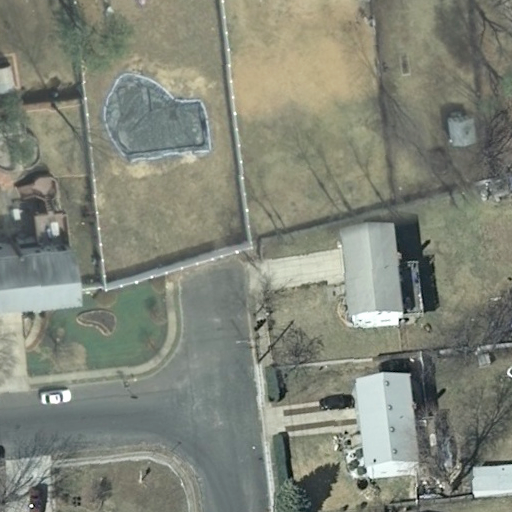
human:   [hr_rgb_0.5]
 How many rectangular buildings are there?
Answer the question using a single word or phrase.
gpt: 5

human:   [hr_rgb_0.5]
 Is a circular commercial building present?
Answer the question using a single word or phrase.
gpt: no

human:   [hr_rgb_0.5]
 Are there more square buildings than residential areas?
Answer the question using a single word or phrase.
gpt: no

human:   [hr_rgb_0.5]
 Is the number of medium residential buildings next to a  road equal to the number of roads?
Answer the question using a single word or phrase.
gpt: yes

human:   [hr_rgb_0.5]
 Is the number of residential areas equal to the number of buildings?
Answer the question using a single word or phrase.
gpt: no

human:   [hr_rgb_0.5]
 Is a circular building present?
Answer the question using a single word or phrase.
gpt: no

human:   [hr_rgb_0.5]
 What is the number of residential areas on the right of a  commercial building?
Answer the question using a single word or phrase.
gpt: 0

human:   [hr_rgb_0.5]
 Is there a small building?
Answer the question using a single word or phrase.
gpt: yes

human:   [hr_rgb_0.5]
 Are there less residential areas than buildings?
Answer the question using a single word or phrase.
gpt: yes

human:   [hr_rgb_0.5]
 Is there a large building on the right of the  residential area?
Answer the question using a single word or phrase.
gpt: no

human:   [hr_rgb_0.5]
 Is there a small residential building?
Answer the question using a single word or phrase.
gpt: yes

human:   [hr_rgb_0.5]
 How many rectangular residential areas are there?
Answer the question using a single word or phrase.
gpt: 1

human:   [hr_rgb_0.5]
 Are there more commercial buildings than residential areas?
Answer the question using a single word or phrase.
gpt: no

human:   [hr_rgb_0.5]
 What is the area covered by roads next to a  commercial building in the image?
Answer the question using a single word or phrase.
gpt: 0m2

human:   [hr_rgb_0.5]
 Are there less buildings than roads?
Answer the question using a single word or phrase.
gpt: no

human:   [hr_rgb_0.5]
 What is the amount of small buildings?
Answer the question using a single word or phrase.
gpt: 5

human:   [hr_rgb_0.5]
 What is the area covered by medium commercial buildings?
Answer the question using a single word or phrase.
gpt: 0m2

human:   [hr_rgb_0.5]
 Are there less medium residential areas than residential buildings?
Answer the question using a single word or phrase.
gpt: yes

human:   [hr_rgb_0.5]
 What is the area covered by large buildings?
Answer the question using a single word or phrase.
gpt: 0m2

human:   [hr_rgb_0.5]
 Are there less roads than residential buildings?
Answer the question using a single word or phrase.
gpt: yes

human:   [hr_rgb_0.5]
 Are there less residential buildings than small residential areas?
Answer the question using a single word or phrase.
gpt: no

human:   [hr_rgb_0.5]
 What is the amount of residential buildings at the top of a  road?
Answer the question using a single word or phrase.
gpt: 3

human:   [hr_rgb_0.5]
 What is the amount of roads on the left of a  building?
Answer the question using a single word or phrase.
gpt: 2

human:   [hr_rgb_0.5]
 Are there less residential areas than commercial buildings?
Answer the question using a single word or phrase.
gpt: no

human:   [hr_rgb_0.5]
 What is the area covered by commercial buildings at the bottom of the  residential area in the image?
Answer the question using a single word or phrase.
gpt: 0m2

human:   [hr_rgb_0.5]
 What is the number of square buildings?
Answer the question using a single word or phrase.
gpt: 0

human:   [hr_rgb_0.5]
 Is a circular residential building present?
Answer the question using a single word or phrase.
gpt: no

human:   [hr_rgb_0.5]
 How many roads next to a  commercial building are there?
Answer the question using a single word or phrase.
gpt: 0

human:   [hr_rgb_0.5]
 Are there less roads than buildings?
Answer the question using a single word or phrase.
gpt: yes

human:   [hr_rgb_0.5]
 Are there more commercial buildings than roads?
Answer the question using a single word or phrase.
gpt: no

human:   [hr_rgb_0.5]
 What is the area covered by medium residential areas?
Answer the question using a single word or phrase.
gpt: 0m2

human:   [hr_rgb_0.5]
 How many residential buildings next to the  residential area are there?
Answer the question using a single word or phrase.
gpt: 4

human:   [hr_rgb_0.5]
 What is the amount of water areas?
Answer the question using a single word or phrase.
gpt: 0

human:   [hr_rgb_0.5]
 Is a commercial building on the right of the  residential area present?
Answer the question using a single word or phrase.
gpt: no

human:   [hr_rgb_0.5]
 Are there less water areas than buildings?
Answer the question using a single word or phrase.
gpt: yes

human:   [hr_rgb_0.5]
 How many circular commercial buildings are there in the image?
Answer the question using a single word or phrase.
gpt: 0